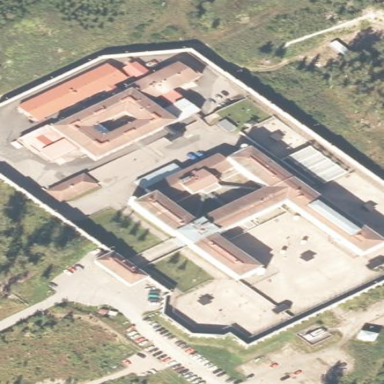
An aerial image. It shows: Prison with wall around it.